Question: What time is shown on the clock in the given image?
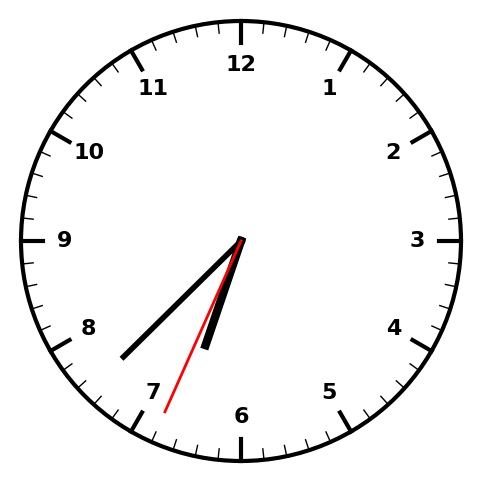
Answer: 06:37:34